Interaction volume radius: 10 \u00c5
Interaction volume height: 30 \u00c5
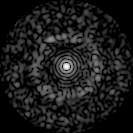
Disorder parameter: 0.8371